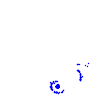
Particle: electron